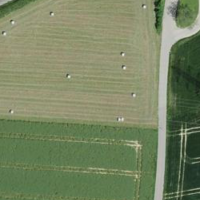
EUNIS habitat code: 25
Species observed at this site:
Passer montanus